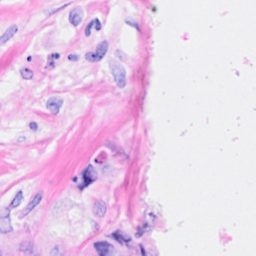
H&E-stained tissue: Breast